Field crop: tomato
Growth stage: 1
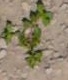
Species: portulaca